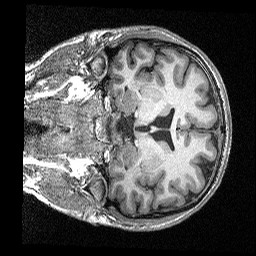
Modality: T1map
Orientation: coronal